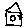
Label: house